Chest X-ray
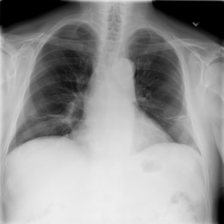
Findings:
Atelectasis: positive
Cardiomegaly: negative
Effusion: negative
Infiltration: negative
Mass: negative
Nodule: negative
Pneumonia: negative
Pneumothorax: negative
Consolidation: negative
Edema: negative
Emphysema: negative
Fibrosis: negative
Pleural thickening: negative
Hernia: negative